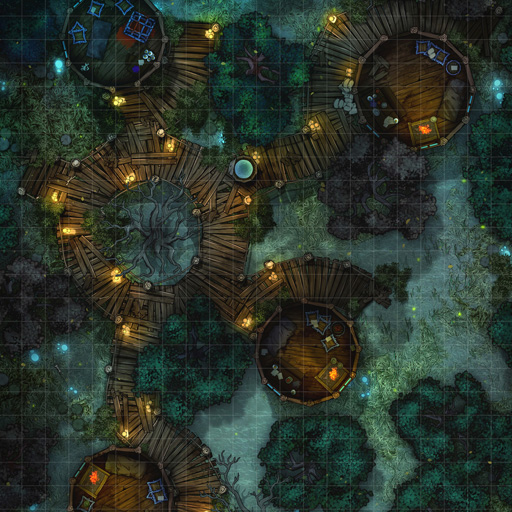
A D&D Grid Map raised wooden platforms tree-houses torches forest elf (Swamp Hags Huts Map)